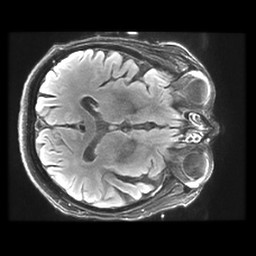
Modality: FLAIR
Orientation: axial
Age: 74
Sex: female
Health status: healthy
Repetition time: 12 s
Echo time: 0.09782 s